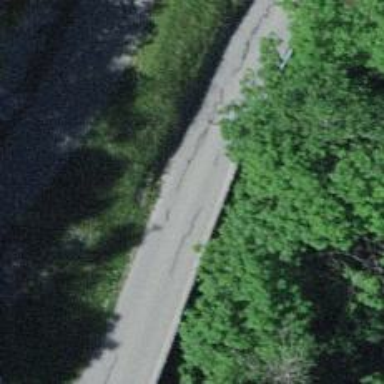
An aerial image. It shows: Unclassified road with asphalt surface.